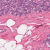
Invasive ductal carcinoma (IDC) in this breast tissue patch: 0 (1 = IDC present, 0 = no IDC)